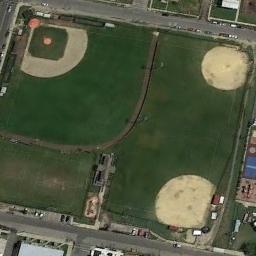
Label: baseball_diamond